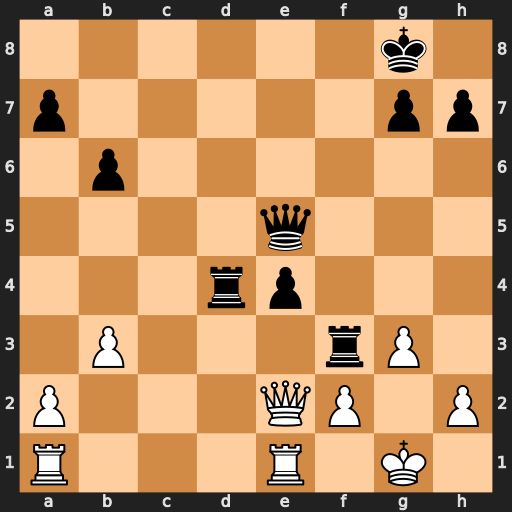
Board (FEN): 6k1/p5pp/1p6/4q3/3rp3/1P3rP1/P3QP1P/R3R1K1
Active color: w
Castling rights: -
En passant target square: -
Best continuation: Qxf3 exf3 Rxe5